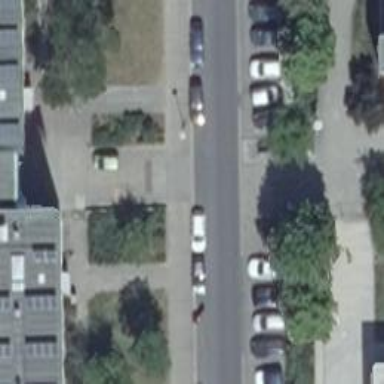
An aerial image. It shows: Residential road with asphalt surface. There is parallel parking lane on the left side of the road with sidewalk.